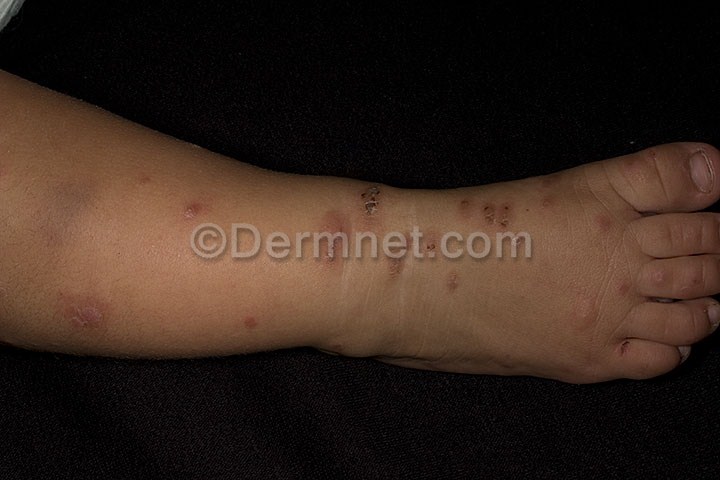
Disease: Exanthems and Drug Eruptions